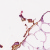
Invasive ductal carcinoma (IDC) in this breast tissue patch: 0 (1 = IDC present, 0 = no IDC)